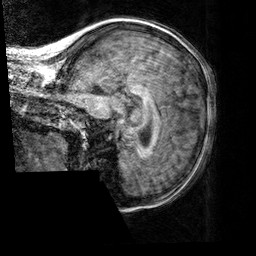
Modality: T1w
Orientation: sagittal
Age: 28
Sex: female
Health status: healthy
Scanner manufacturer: siemens
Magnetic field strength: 3 T
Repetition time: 2.3 s
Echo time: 0.00303 s